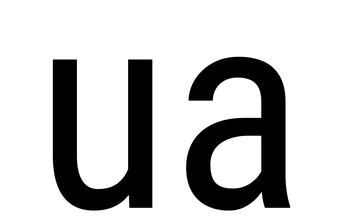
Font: Roboto_Condensed_Regular